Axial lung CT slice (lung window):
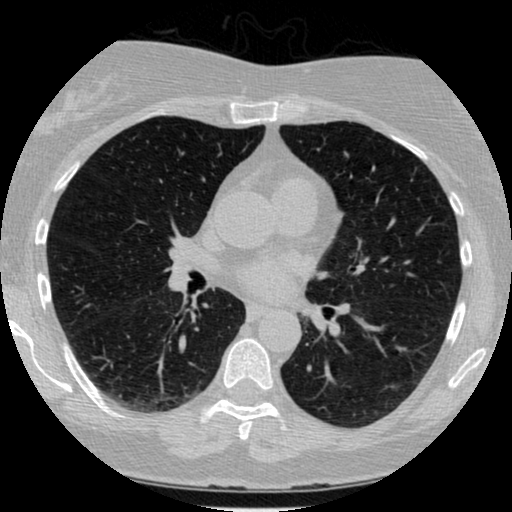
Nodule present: no